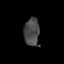
Tissue: lung
Cell type: Epithelial cells
Senescence score: 0.2059
Nuclear area (px): 419
Mean DAPI intensity: 73.864